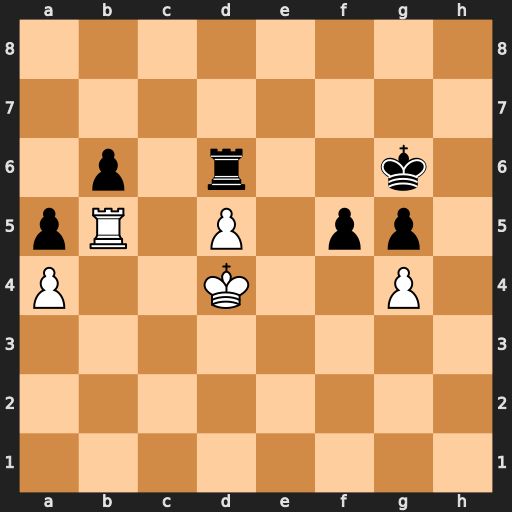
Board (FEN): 8/8/1p1r2k1/pR1P1pp1/P2K2P1/8/8/8
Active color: w
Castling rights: -
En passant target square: -
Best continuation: Ke5 Rf6 d6